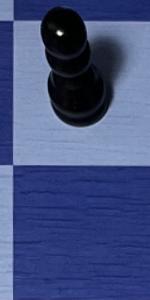
Label: Empty